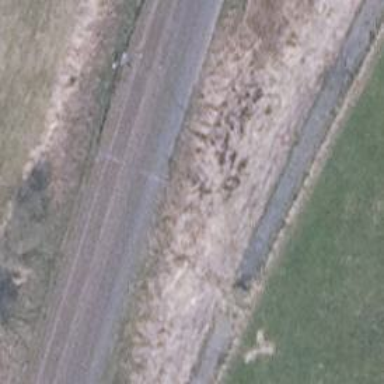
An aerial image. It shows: Railway milestone with catenary mast.